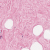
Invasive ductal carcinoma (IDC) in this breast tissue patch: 0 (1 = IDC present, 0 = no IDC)